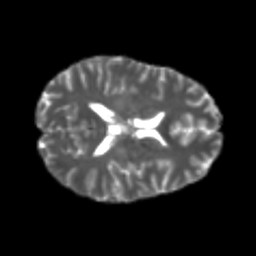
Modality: T2w
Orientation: axial
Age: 23
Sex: female
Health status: healthy
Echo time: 0.074 s